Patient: sex M, age 67
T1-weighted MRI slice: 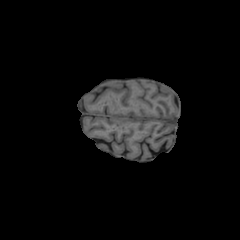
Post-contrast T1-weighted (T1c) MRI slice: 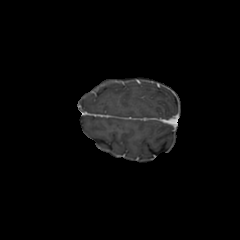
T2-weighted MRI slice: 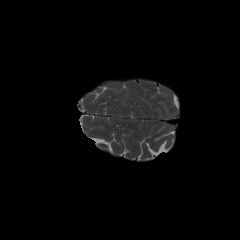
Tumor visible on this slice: no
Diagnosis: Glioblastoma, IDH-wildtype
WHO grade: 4